Question: Hi I am trying to connect Yii application with oracle. In my extensions folder
I have the files
'''
php_pdo_oci.dll
php_oci8.dll
'''
and configuration in php like
'''
extension=php_pdo_oci.dll
extension=php_oci8.dll
'''
after this I have restarted apache
and when I look 'phpinfo()' , it is not showing the 'pdo_oci' driver installed

config in main.php
'''
'db'=>array(
'connectionString' => 'oci:dbname=//localhost:1521/demodb',
'emulatePrepare' => true,
'username' => 'root',
'password' => 'root',
'charset' => 'utf8',
),
'''
what would be the mistake?
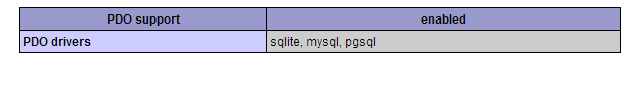
Answer: Finally it was done by <URL> extension.